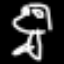
Label: frog